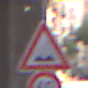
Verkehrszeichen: UnebeneFahrbahn
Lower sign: Geschwindigkeit60
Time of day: MorningAfternoon
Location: Outdoor (Urban)
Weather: PartlyCloudy
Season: NotSpecified
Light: Natural